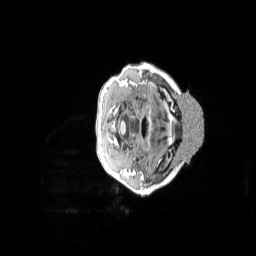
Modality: T1w
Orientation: axial
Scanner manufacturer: siemens
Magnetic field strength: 3 T
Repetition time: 2.3 s
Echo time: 0.0033 s